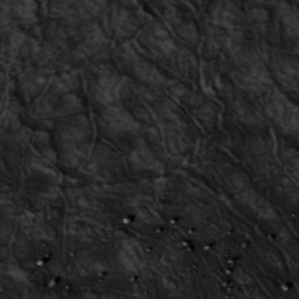
Label: non_frost